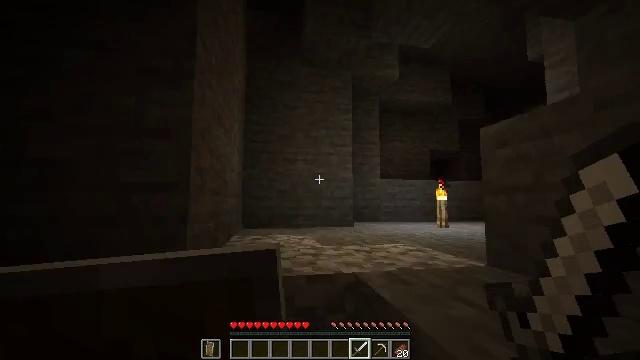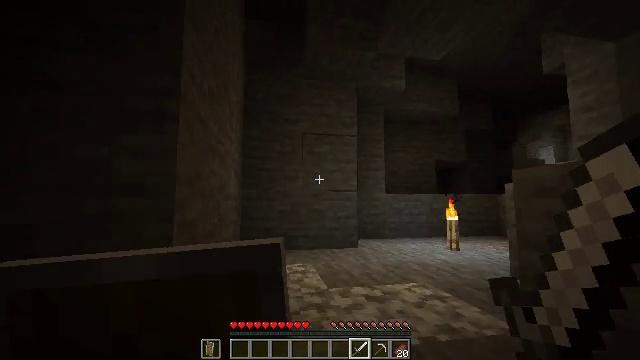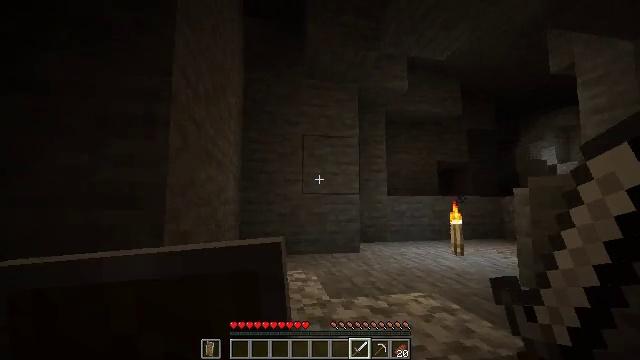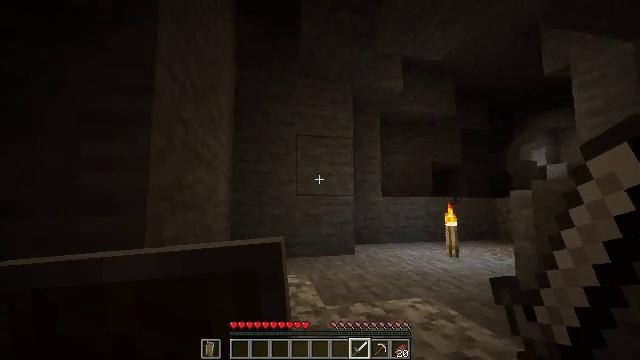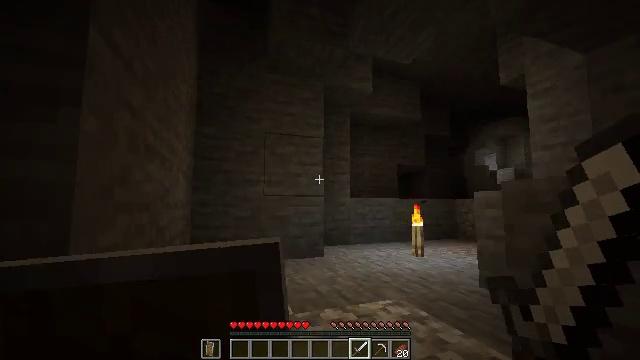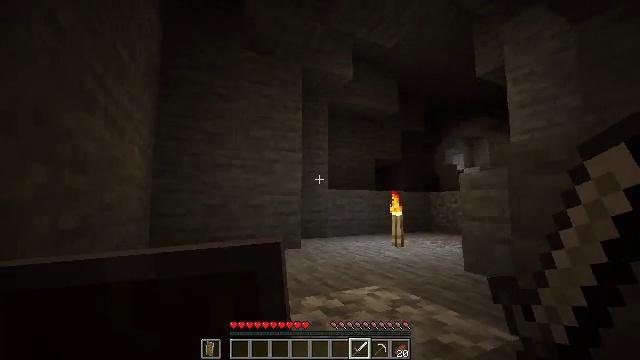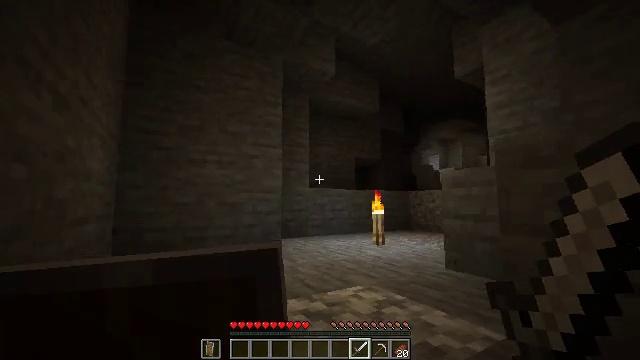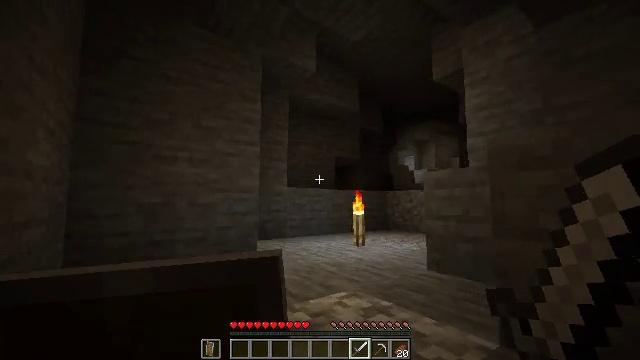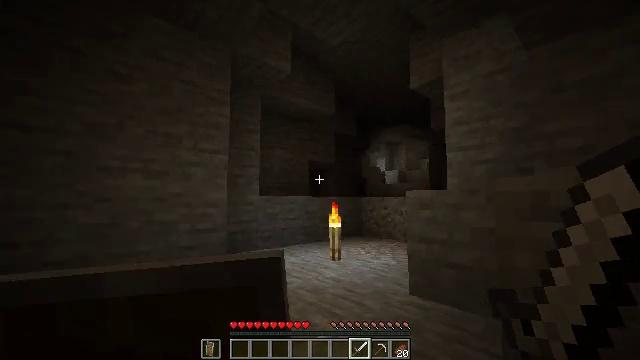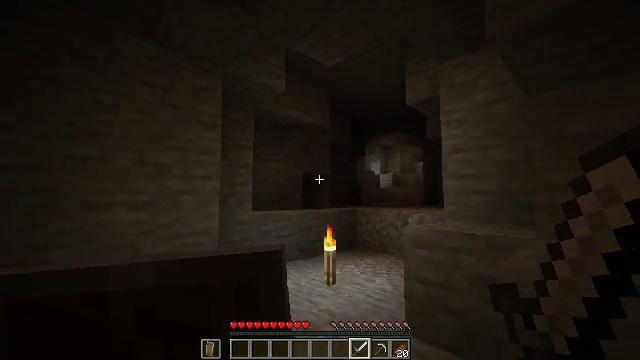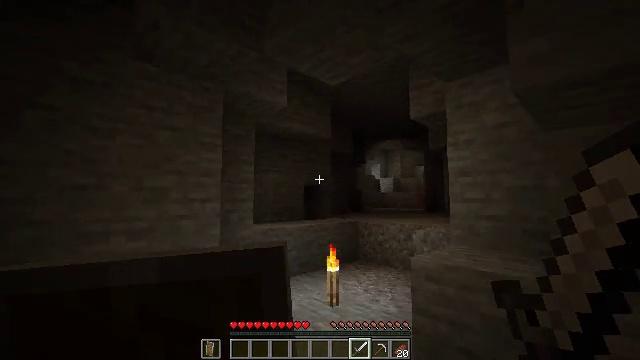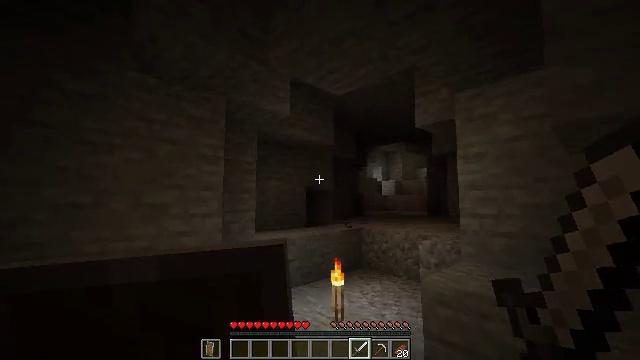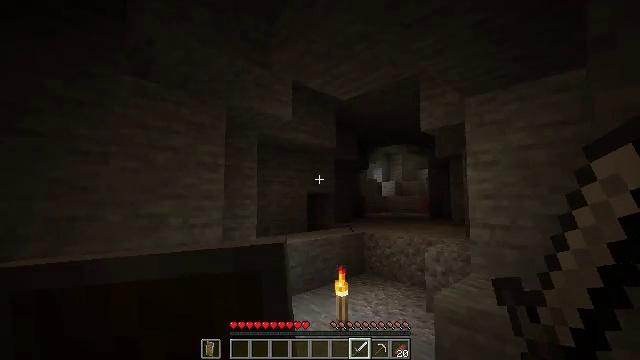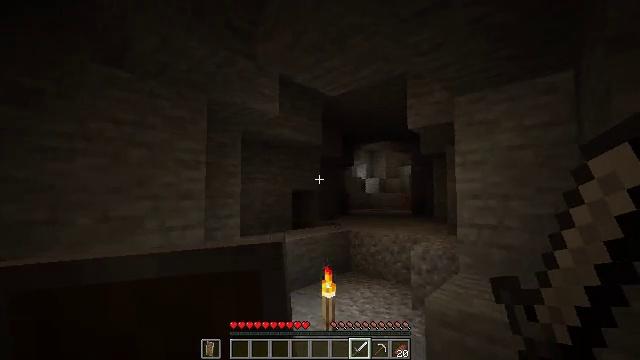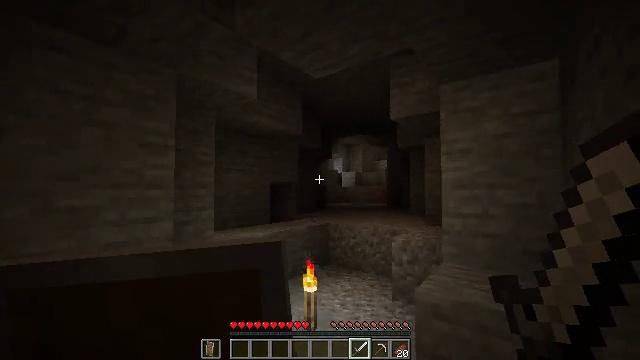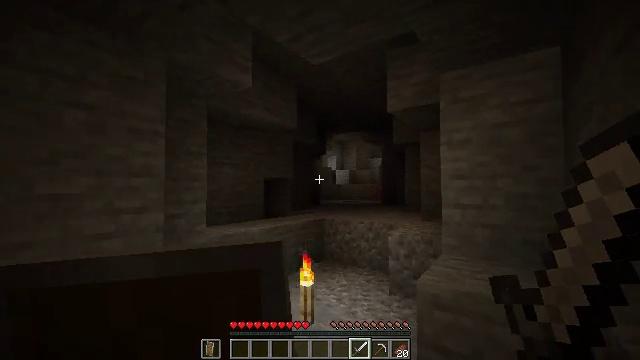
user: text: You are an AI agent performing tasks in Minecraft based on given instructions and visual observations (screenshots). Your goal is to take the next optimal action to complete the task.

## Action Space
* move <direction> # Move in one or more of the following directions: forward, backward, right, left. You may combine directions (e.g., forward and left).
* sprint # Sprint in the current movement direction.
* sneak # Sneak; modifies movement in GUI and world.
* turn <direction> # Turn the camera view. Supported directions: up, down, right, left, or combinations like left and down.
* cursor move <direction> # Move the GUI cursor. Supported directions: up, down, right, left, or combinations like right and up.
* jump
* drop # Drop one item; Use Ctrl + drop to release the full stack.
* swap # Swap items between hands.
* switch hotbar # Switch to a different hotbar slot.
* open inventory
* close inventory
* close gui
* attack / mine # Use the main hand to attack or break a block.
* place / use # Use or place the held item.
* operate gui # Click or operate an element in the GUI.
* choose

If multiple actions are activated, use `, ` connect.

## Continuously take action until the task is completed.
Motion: motion action
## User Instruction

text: Collect the spawner block.
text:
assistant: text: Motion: move forward, jump
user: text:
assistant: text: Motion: move forward, jump
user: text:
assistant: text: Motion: move forward, turn right
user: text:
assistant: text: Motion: move forward, turn right
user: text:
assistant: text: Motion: move forward, turn right
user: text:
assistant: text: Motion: move forward, turn right
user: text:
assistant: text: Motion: move forward, turn right
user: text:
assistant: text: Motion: move forward, turn right, jump
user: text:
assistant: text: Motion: move forward, turn right, jump
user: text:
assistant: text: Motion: move forward, jump
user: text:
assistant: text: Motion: move forward, jump
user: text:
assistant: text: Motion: move forward
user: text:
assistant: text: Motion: move forward, turn right
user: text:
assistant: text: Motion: move forward, turn right and down
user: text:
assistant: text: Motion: move forward, turn right
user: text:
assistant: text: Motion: move forward, turn right
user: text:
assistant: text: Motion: move forward, turn right
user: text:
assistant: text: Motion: no_op
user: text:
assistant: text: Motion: move forward
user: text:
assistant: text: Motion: move forward
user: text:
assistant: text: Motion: no_op
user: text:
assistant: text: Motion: move forward
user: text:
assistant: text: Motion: move forward
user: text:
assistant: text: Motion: move forward
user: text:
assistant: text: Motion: move forward
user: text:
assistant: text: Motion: move forward
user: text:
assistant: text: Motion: move forward
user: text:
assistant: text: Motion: move forward
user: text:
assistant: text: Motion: move forward
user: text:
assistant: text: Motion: move forward